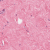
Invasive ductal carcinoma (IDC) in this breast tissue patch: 0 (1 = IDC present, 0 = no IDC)